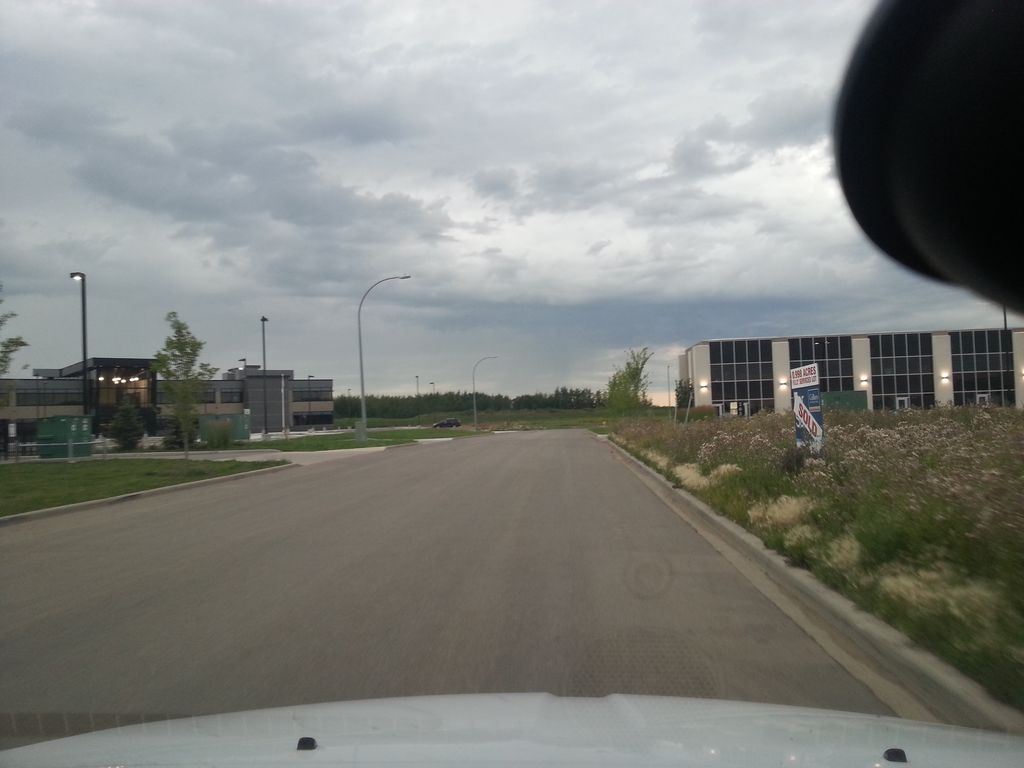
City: edmonton